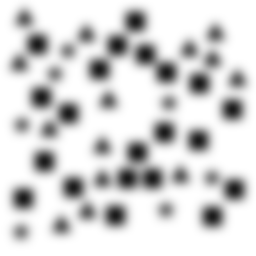
Squares: 21
Triangles: 14
Stars: 7
Total shapes: 42